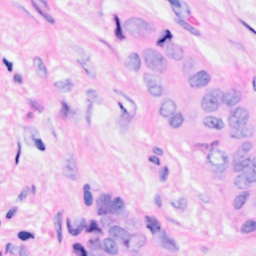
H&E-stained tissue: Breast